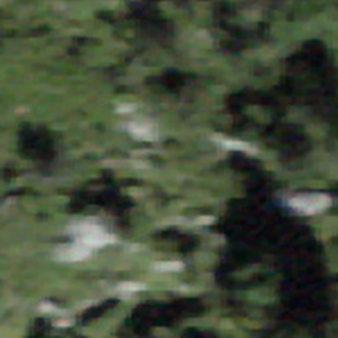
Label: bouldering_area